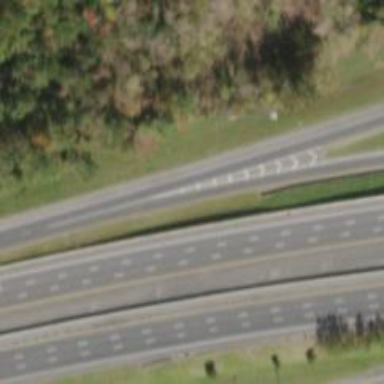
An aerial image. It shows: Asphalt motorway link.